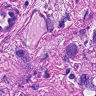
Metastatic tissue present: yes